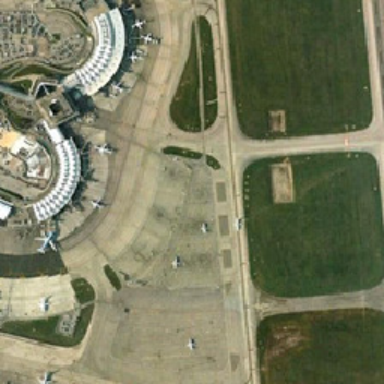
The lobulated terminal building surrounded by aeroplanes is lying on a tarmac adjacent to three square lawns with runways all around .